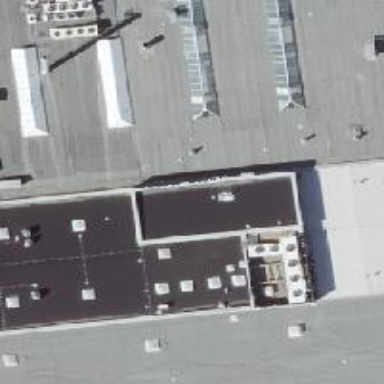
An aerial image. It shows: Retail building.